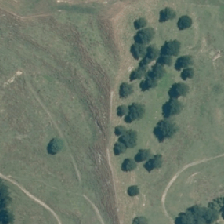
Land cover: low_producing_grassland